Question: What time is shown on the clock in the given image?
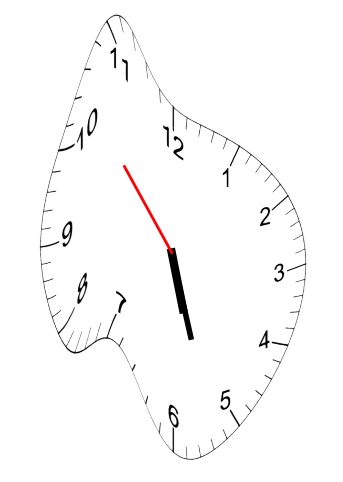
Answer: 05:26:53